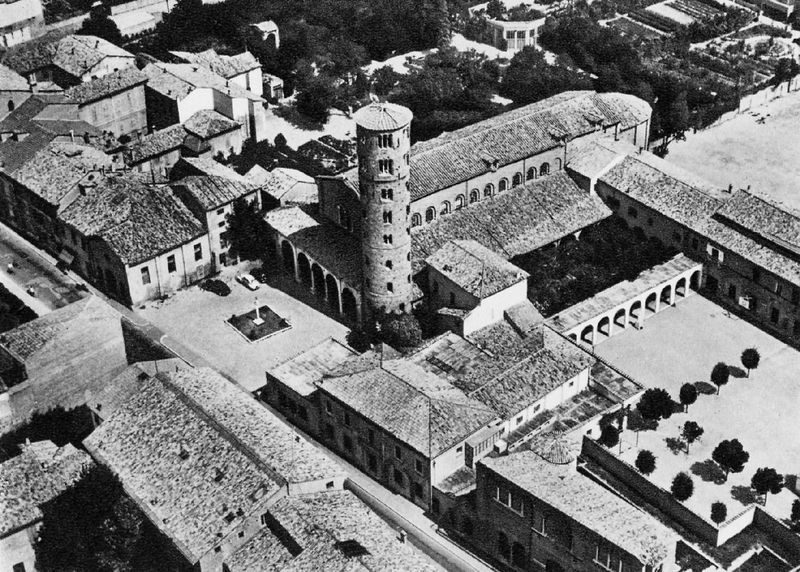
Titel: Ravenna, Sant’Apollinare Nuovo
Standort: Ravenna, Sant’Apollinare Nuovo (EU - I - Emilia-Romagna)
Schlagwörter: weiß, bäume, stadt, fenster, schwarz, strasse, säule, säulen, dach, gebäude, haus, steine, häuser, kirche, sträucher, rund, turm, garten, sommer, bogen, gasse, italien, ort, dorf, dächer, hof, fabrik, platz, luft, arch, arches, architecture, church, columns, people, white, black, france, gray, portrait, windows, picture, foto, fotografie, luftaufnahme, stadtansicht, bögen, gang, kloster, schwarzweiss, photo, tree, building, house, houses, roof, roofs, street, tower, trees, spain, loggia, road, view, black and white, shadow, autos, sculpture, statue, town, kreuzgang, city, park, dachterrasse, arc, archway, doors, history, courtyard, square, buildings, place, fountain, luftbild, monastery, aerial, ariel view, canvas, chimneys, sääule, kreuzweg, round, photograph, pole, car, industrial, tile, cars, klosterhof, cloister, rooftops, plaza, air, arcade, tuscany, te, doorways, central, above, flagpole, gravel, over, romansich, rooftop, attic, pisa, old buildings, luftt, enclave, piza, quarter, people+